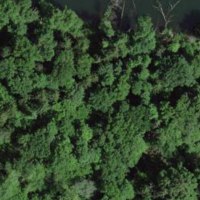
EUNIS habitat code: 44
Species observed at this site:
Milvus migrans